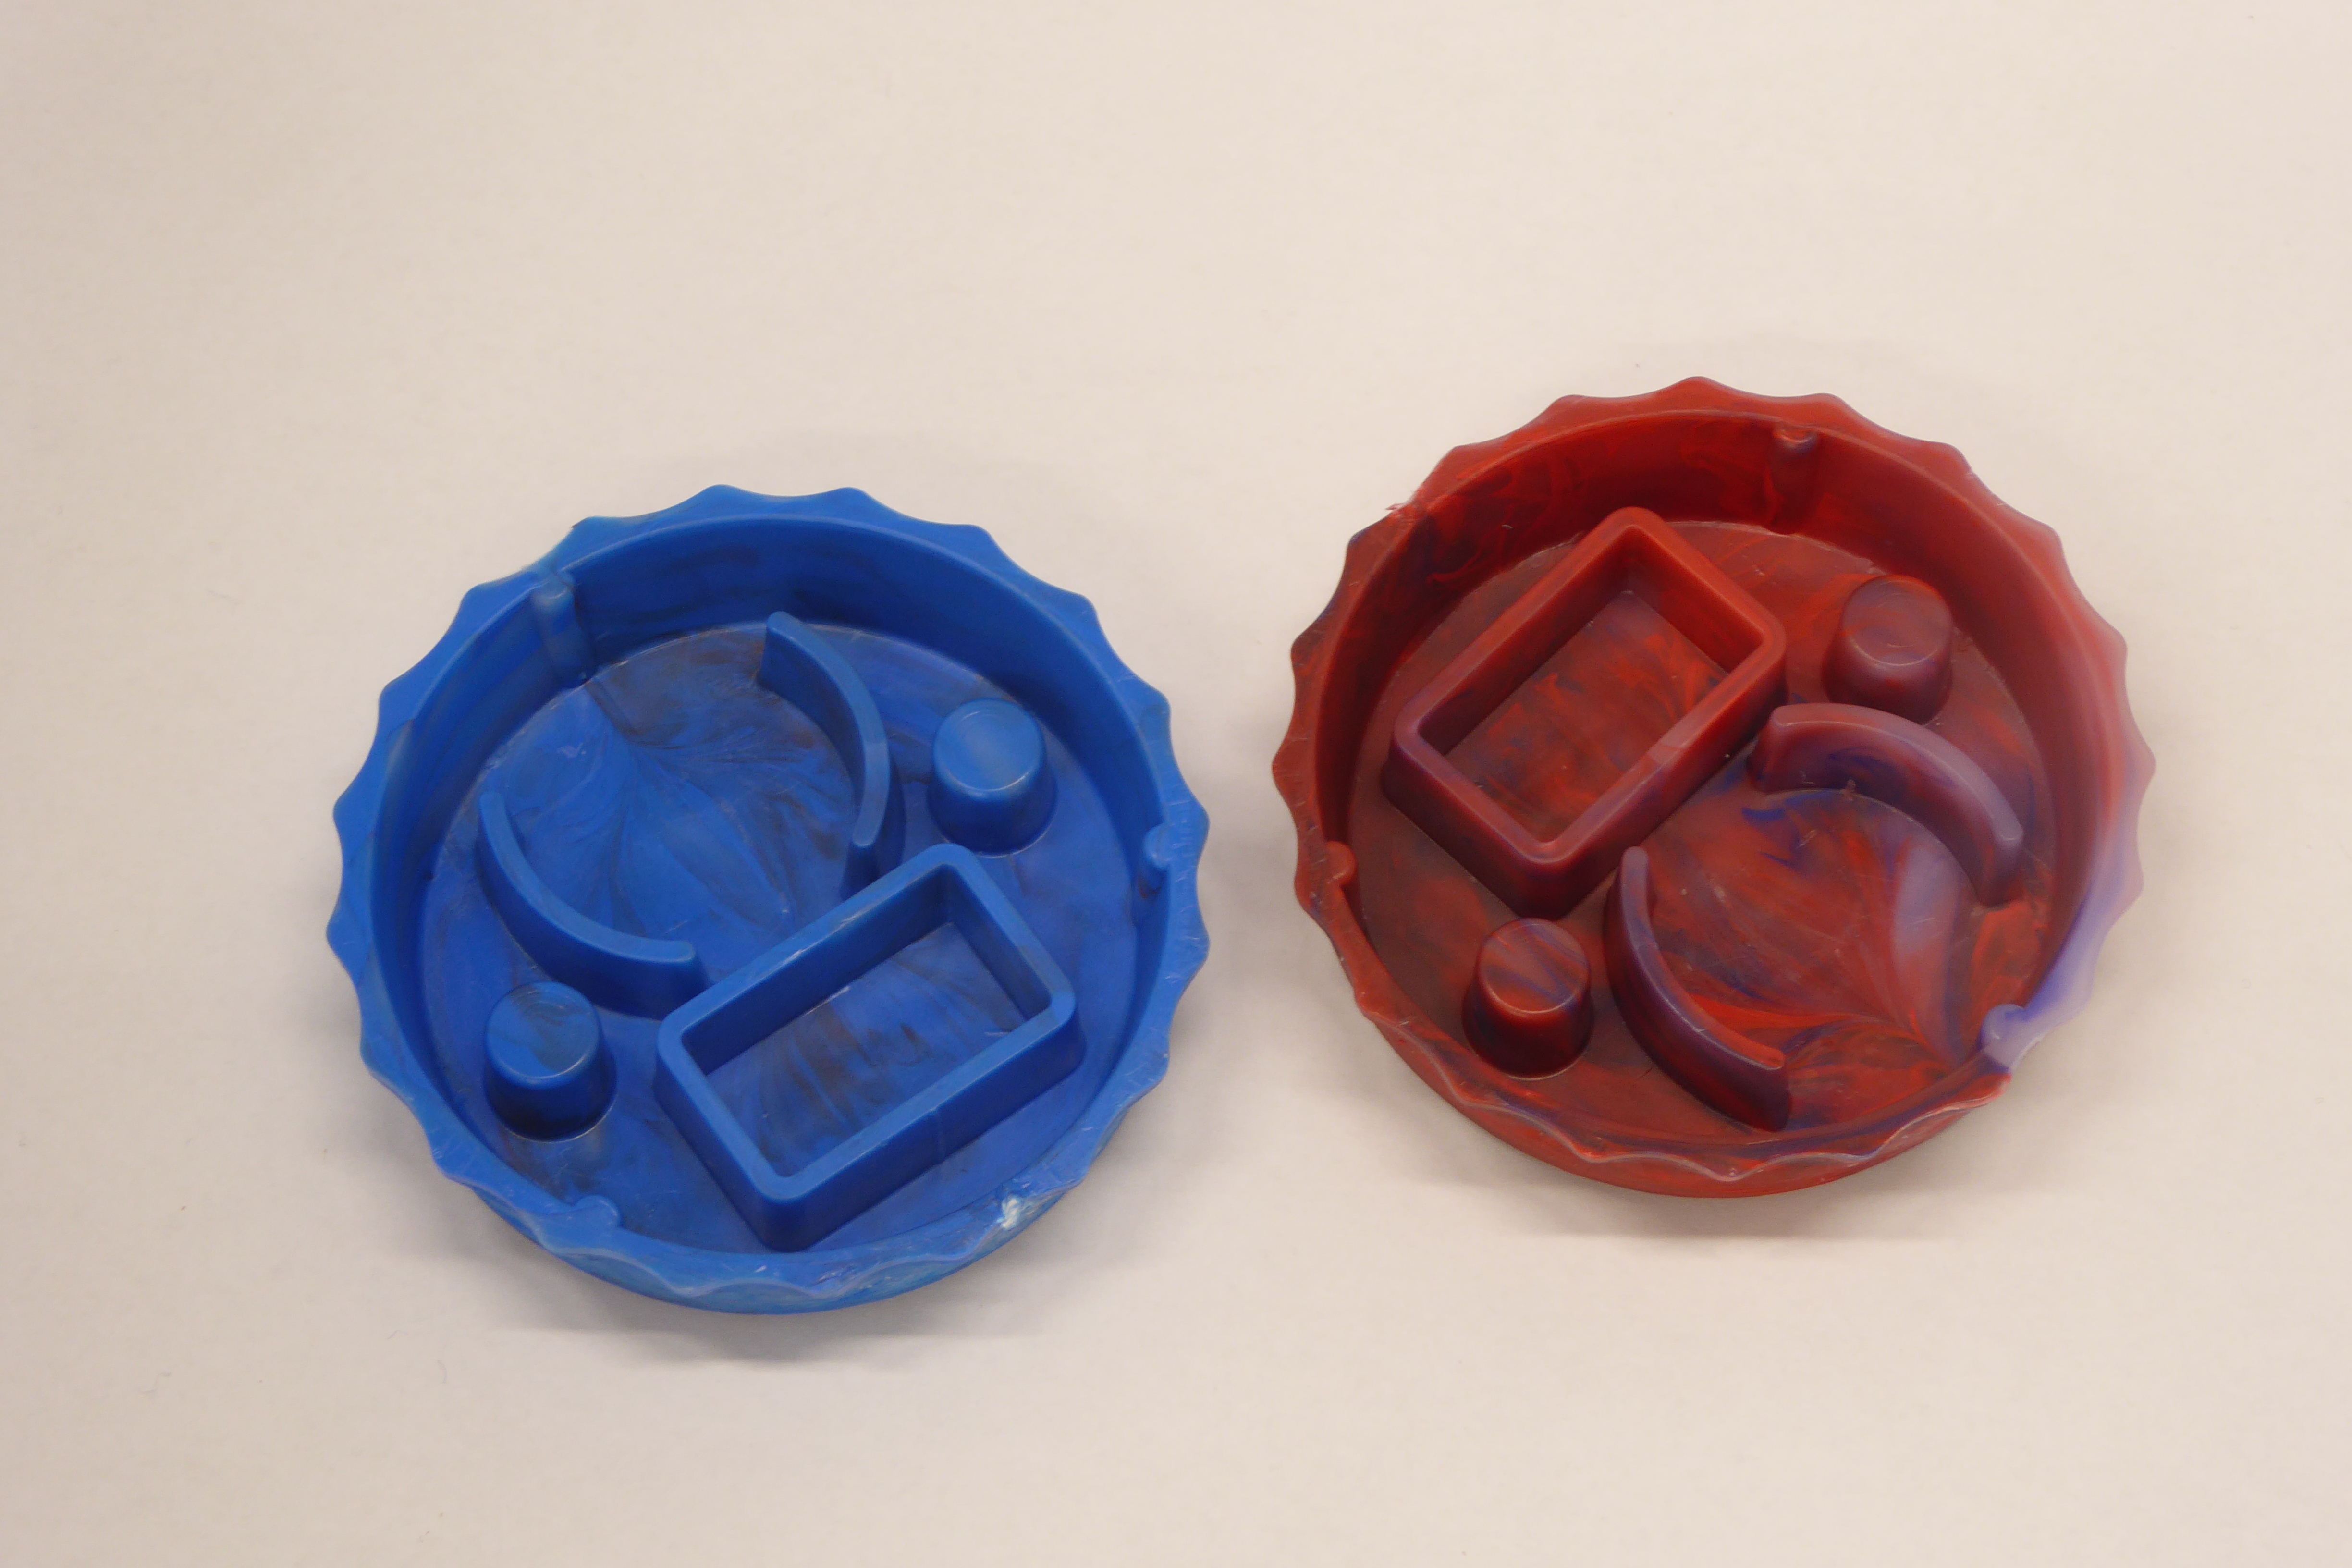
Label: Bottle Opener - Cover